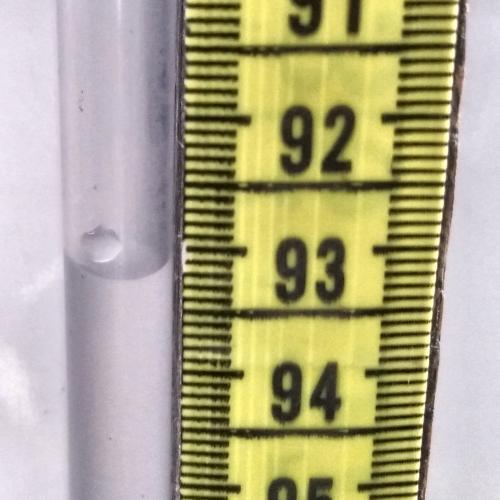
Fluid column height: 93.2 cm